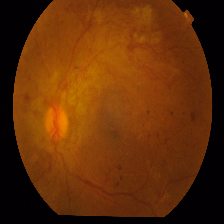
Diabetic retinopathy grade: Proliferative DR